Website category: auto
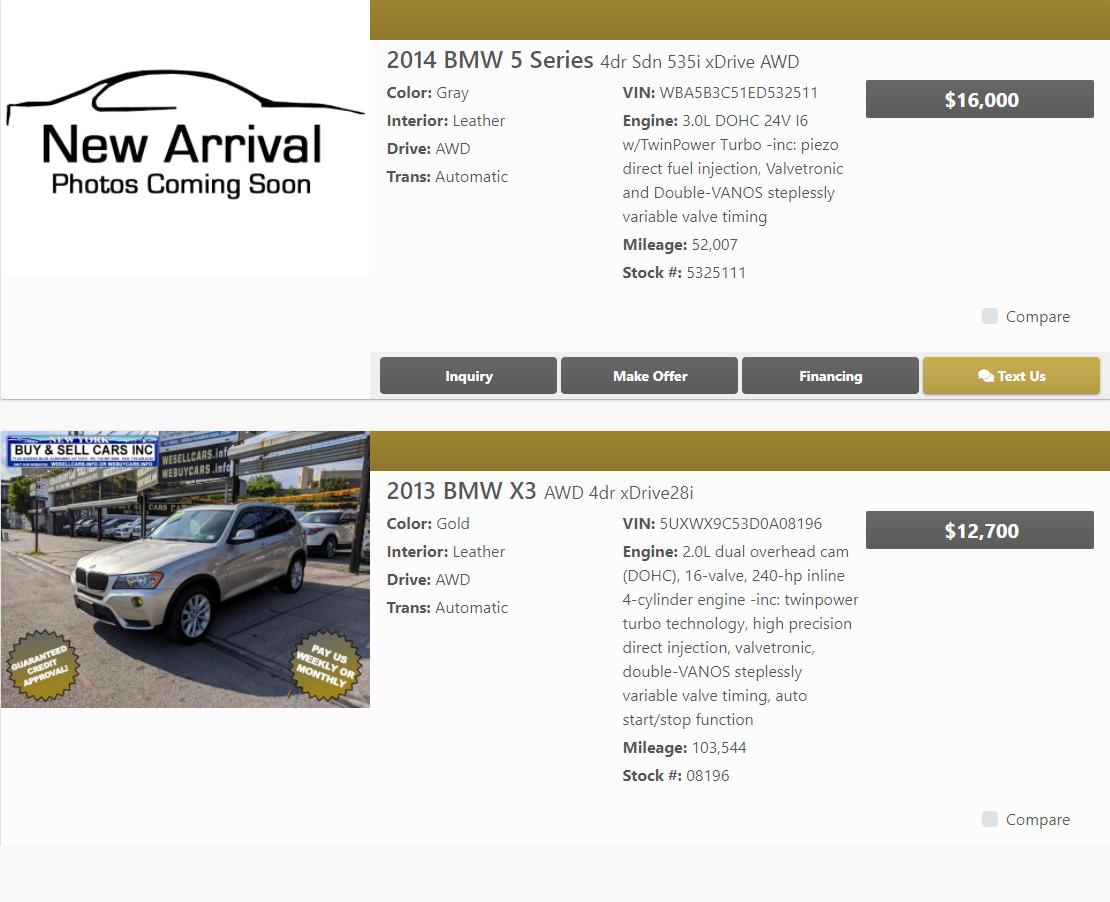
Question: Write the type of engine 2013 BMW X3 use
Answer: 2.0L dual overhead cam (DOHC), 16-valve, 240-hp inline 4-cylinder engine -inc: twinpower turbo technology, high precision direct injection, valvetronic, double-VANOS steplessly variable valve timing, auto start/stop function

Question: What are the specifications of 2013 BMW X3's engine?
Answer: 2.0L dual overhead cam (DOHC), 16-valve, 240-hp inline 4-cylinder engine -inc: twinpower turbo technology, high precision direct injection, valvetronic, double-VANOS steplessly variable valve timing, auto start/stop function

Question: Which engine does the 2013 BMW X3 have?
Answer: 2.0L dual overhead cam (DOHC), 16-valve, 240-hp inline 4-cylinder engine -inc: twinpower turbo technology, high precision direct injection, valvetronic, double-VANOS steplessly variable valve timing, auto start/stop function

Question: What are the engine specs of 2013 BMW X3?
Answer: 2.0L dual overhead cam (DOHC), 16-valve, 240-hp inline 4-cylinder engine -inc: twinpower turbo technology, high precision direct injection, valvetronic, double-VANOS steplessly variable valve timing, auto start/stop function

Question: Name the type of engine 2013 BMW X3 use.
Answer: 2.0L dual overhead cam (DOHC), 16-valve, 240-hp inline 4-cylinder engine -inc: twinpower turbo technology, high precision direct injection, valvetronic, double-VANOS steplessly variable valve timing, auto start/stop function

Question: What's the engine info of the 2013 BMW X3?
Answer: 2.0L dual overhead cam (DOHC), 16-valve, 240-hp inline 4-cylinder engine -inc: twinpower turbo technology, high precision direct injection, valvetronic, double-VANOS steplessly variable valve timing, auto start/stop function

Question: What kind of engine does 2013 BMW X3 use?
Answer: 2.0L dual overhead cam (DOHC), 16-valve, 240-hp inline 4-cylinder engine -inc: twinpower turbo technology, high precision direct injection, valvetronic, double-VANOS steplessly variable valve timing, auto start/stop function

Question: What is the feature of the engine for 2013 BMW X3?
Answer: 2.0L dual overhead cam (DOHC), 16-valve, 240-hp inline 4-cylinder engine -inc: twinpower turbo technology, high precision direct injection, valvetronic, double-VANOS steplessly variable valve timing, auto start/stop function

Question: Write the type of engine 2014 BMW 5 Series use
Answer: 3.0L DOHC 24V I6 w/TwinPower Turbo -inc: piezo direct fuel injection, Valvetronic and Double-VANOS steplessly variable valve timing

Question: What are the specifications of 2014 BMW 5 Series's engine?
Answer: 3.0L DOHC 24V I6 w/TwinPower Turbo -inc: piezo direct fuel injection, Valvetronic and Double-VANOS steplessly variable valve timing

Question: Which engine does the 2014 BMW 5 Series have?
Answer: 3.0L DOHC 24V I6 w/TwinPower Turbo -inc: piezo direct fuel injection, Valvetronic and Double-VANOS steplessly variable valve timing

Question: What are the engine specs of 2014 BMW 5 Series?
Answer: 3.0L DOHC 24V I6 w/TwinPower Turbo -inc: piezo direct fuel injection, Valvetronic and Double-VANOS steplessly variable valve timing

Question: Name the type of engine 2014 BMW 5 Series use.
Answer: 3.0L DOHC 24V I6 w/TwinPower Turbo -inc: piezo direct fuel injection, Valvetronic and Double-VANOS steplessly variable valve timing

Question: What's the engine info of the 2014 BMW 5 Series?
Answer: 3.0L DOHC 24V I6 w/TwinPower Turbo -inc: piezo direct fuel injection, Valvetronic and Double-VANOS steplessly variable valve timing

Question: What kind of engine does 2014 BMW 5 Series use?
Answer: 3.0L DOHC 24V I6 w/TwinPower Turbo -inc: piezo direct fuel injection, Valvetronic and Double-VANOS steplessly variable valve timing

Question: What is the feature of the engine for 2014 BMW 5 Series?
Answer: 3.0L DOHC 24V I6 w/TwinPower Turbo -inc: piezo direct fuel injection, Valvetronic and Double-VANOS steplessly variable valve timing

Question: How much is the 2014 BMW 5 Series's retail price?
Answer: $16,000

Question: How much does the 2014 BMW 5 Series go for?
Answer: $16,000

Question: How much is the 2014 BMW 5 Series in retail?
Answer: $16,000

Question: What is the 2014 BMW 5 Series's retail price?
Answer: $16,000

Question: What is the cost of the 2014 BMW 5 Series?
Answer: $16,000

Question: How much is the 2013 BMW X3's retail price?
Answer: $12,700

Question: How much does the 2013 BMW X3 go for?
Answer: $12,700

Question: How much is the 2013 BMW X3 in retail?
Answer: $12,700

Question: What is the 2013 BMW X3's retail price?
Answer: $12,700

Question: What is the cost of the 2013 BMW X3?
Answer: $12,700

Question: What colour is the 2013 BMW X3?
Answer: Gold

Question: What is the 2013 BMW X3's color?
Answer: Gold

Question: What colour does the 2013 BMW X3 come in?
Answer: Gold

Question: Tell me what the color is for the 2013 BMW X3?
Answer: Gold

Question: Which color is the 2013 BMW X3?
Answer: Gold

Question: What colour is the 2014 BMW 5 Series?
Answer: Gray

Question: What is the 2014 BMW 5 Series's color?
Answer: Gray

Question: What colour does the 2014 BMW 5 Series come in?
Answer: Gray

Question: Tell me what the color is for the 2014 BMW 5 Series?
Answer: Gray

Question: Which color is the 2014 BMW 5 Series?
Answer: Gray

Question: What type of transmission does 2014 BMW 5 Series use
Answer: Automatic

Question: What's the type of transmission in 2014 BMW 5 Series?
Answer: Automatic

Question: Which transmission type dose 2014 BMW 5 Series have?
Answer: Automatic

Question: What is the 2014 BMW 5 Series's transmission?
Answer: Automatic

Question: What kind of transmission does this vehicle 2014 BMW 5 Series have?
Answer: Automatic

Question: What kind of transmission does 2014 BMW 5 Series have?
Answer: Automatic

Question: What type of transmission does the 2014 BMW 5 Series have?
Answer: Automatic

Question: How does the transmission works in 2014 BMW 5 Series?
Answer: Automatic

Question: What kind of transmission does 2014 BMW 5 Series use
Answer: Automatic

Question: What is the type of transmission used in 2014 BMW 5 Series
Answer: Automatic

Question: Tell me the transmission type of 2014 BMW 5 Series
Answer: Automatic

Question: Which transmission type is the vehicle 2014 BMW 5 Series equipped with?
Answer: Automatic

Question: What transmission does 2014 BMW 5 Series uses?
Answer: Automatic

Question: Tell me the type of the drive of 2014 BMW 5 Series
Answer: AWD

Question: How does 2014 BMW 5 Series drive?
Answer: AWD

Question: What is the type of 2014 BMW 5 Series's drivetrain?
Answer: AWD

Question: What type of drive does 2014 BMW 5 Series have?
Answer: AWD

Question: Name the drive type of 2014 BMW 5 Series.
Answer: AWD

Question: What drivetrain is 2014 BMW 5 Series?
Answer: AWD

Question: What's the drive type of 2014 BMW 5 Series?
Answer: AWD

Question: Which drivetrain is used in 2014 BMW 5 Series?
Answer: AWD

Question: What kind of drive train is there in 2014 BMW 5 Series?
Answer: AWD

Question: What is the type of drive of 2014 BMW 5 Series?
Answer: AWD

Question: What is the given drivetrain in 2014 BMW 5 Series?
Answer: AWD

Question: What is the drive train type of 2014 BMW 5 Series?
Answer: AWD

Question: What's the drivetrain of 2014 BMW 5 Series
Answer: AWD

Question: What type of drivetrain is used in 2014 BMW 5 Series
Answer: AWD

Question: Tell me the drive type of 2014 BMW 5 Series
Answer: AWD